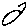
Label: circle